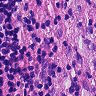
Metastatic tissue present: yes